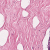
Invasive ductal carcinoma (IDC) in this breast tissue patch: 0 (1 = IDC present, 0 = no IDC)